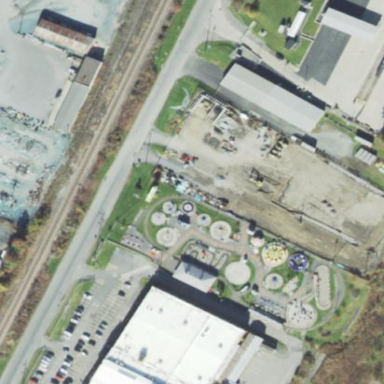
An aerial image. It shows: Miniature railway.